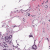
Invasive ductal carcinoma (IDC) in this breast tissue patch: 1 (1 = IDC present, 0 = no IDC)